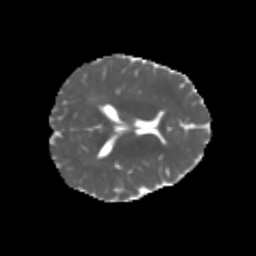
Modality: MD
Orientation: axial
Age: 8
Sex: male
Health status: healthy